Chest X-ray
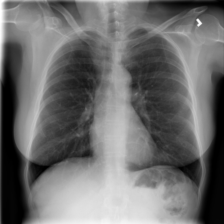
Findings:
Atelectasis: negative
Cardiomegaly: negative
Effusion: negative
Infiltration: negative
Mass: negative
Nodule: negative
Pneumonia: negative
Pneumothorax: negative
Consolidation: negative
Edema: negative
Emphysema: negative
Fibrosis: negative
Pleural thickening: negative
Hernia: negative